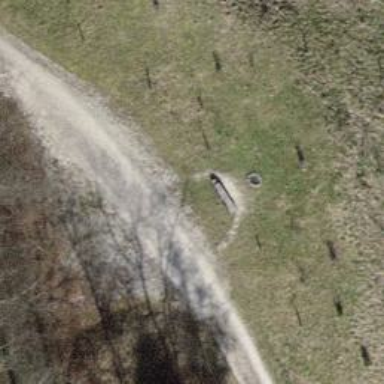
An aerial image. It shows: Red bench.